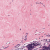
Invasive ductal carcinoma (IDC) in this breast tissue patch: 0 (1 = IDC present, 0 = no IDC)